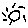
Label: sun